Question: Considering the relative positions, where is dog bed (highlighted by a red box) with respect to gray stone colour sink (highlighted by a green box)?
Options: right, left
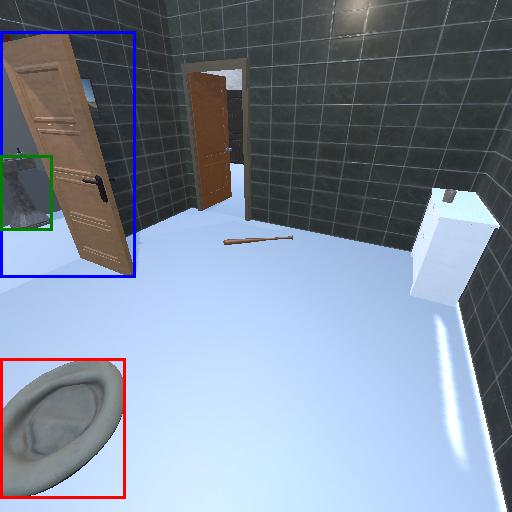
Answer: right